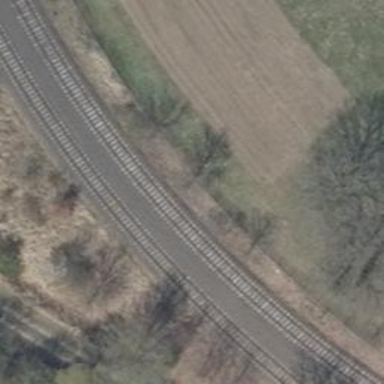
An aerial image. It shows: Rail spur service.